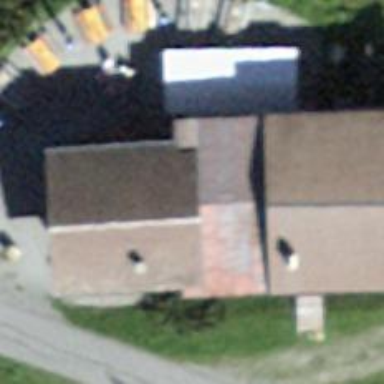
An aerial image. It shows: Restaurant.